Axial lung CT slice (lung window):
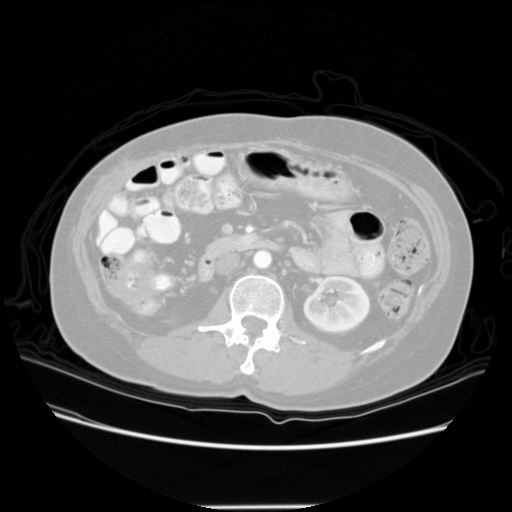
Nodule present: no